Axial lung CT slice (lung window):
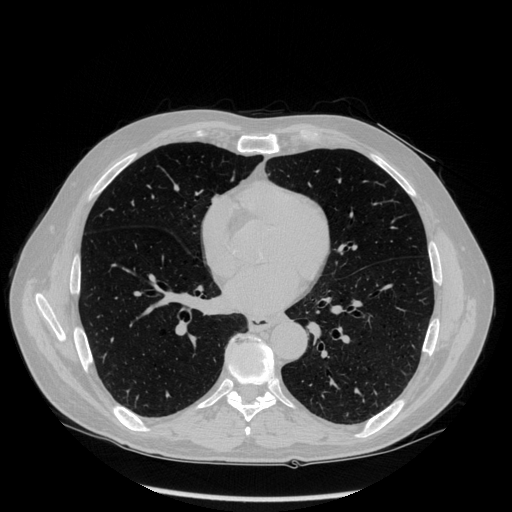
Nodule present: no